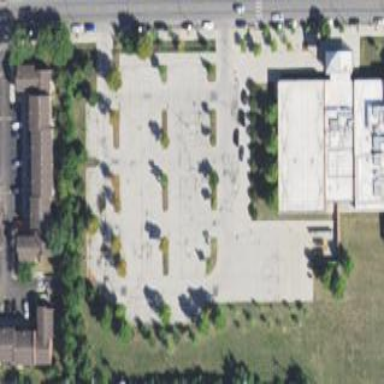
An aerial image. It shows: Parking area with surface.